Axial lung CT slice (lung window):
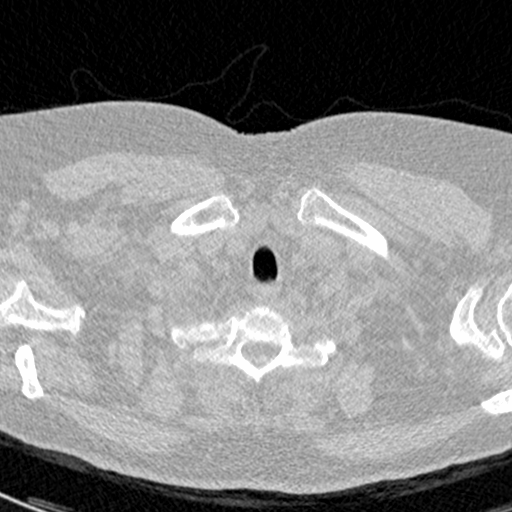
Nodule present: no